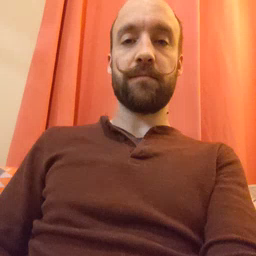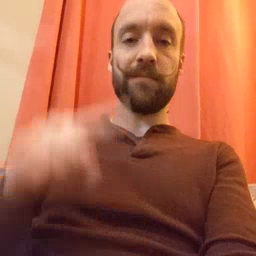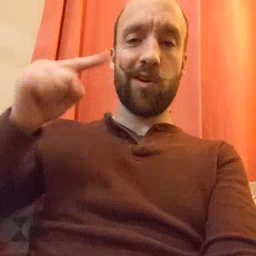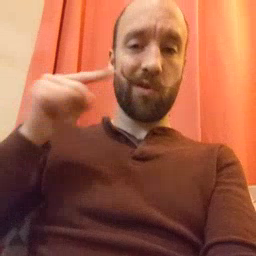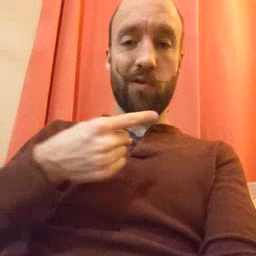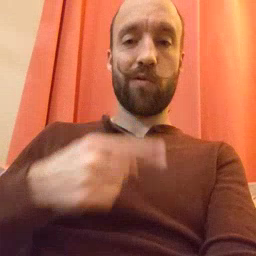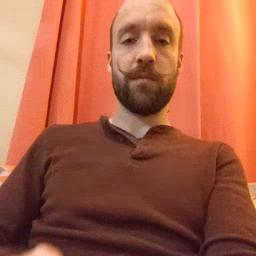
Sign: owie